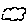
Label: cloud